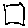
Label: square